Question: I'm running my android app on my droid x2 device. this app has a menu with some items, one of which is the Home (the screen that launches when the app starts).
the problem is that when I tap on the Home item it brings up this menu,

I don't know why it does that and how i can fix it.
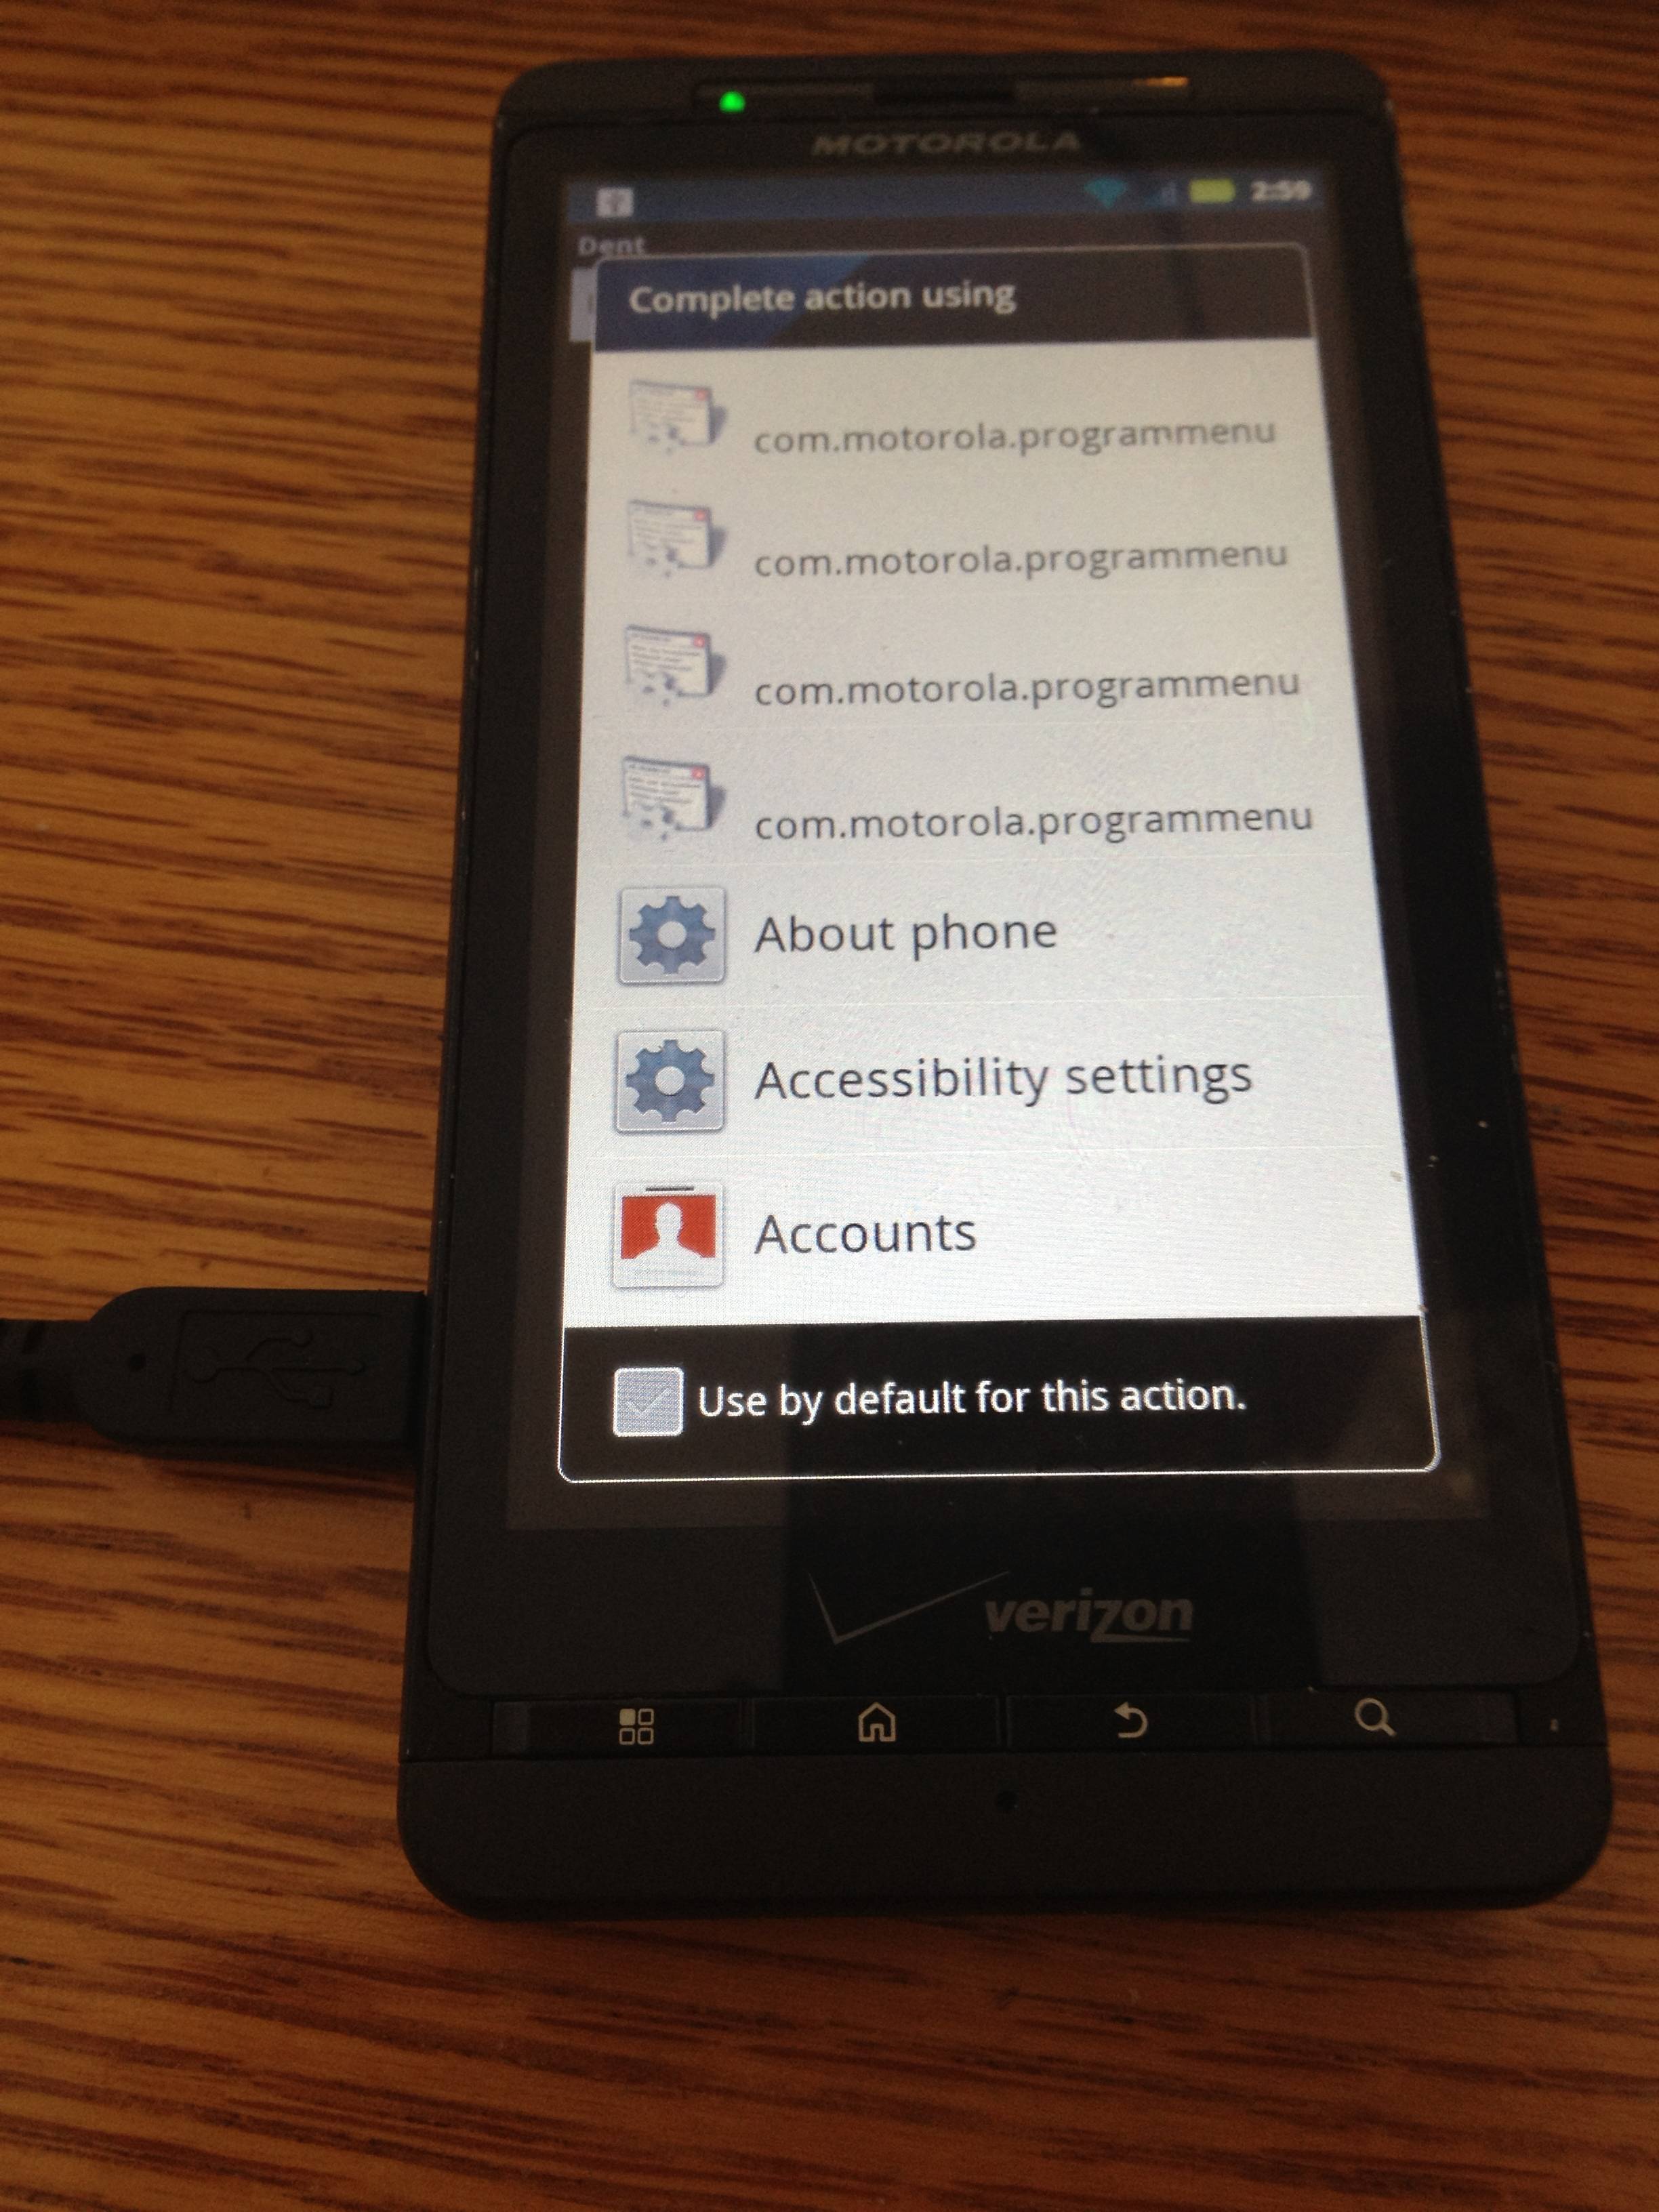
Answer: I actually fix this issue by adding a new activity to my manifest file. so what I had for the launcher activity was
'''
<activity
android:label="@string/app_name"
android:name=".Home" >
<intent-filter >
<action android:name="android.intent.action.MAIN" />
<category android:name="android.intent.category.LAUNCHER" />
</intent-filter>
</activity>
'''
and I also added the following activity which would act just as a normal activity and in my menu selection I used the action name of this new activity.
'''
<activity
android:label="@string/app_name"
android:name=".Home" >
<intent-filter >
<action android:name="com.mywebsite.app.HOME" />
<category android:name="android.intent.category.DEFAULT" />
</intent-filter>
</activity>
'''